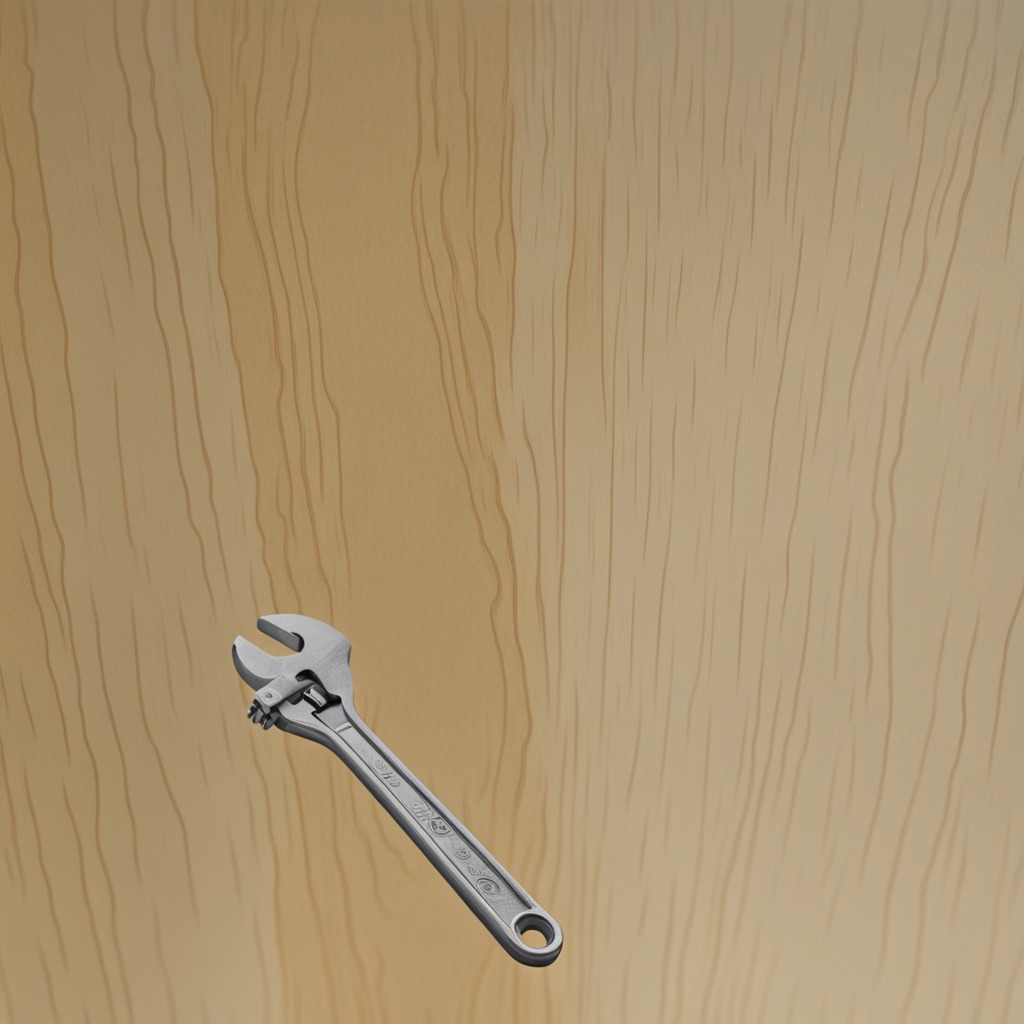
An wrench is lying on the plywood surface in the paint workshop.